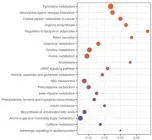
Up-regulated proteins of IMCC are mainly enriched in inflammation and cell cycle signaling pathways, while down-regulated proteins are mainly enriched in the regulation of bile acid synthesis. The bubble charts show the enriched pathways of differential metabolites in IMCC (G, H).
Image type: chart (chart)